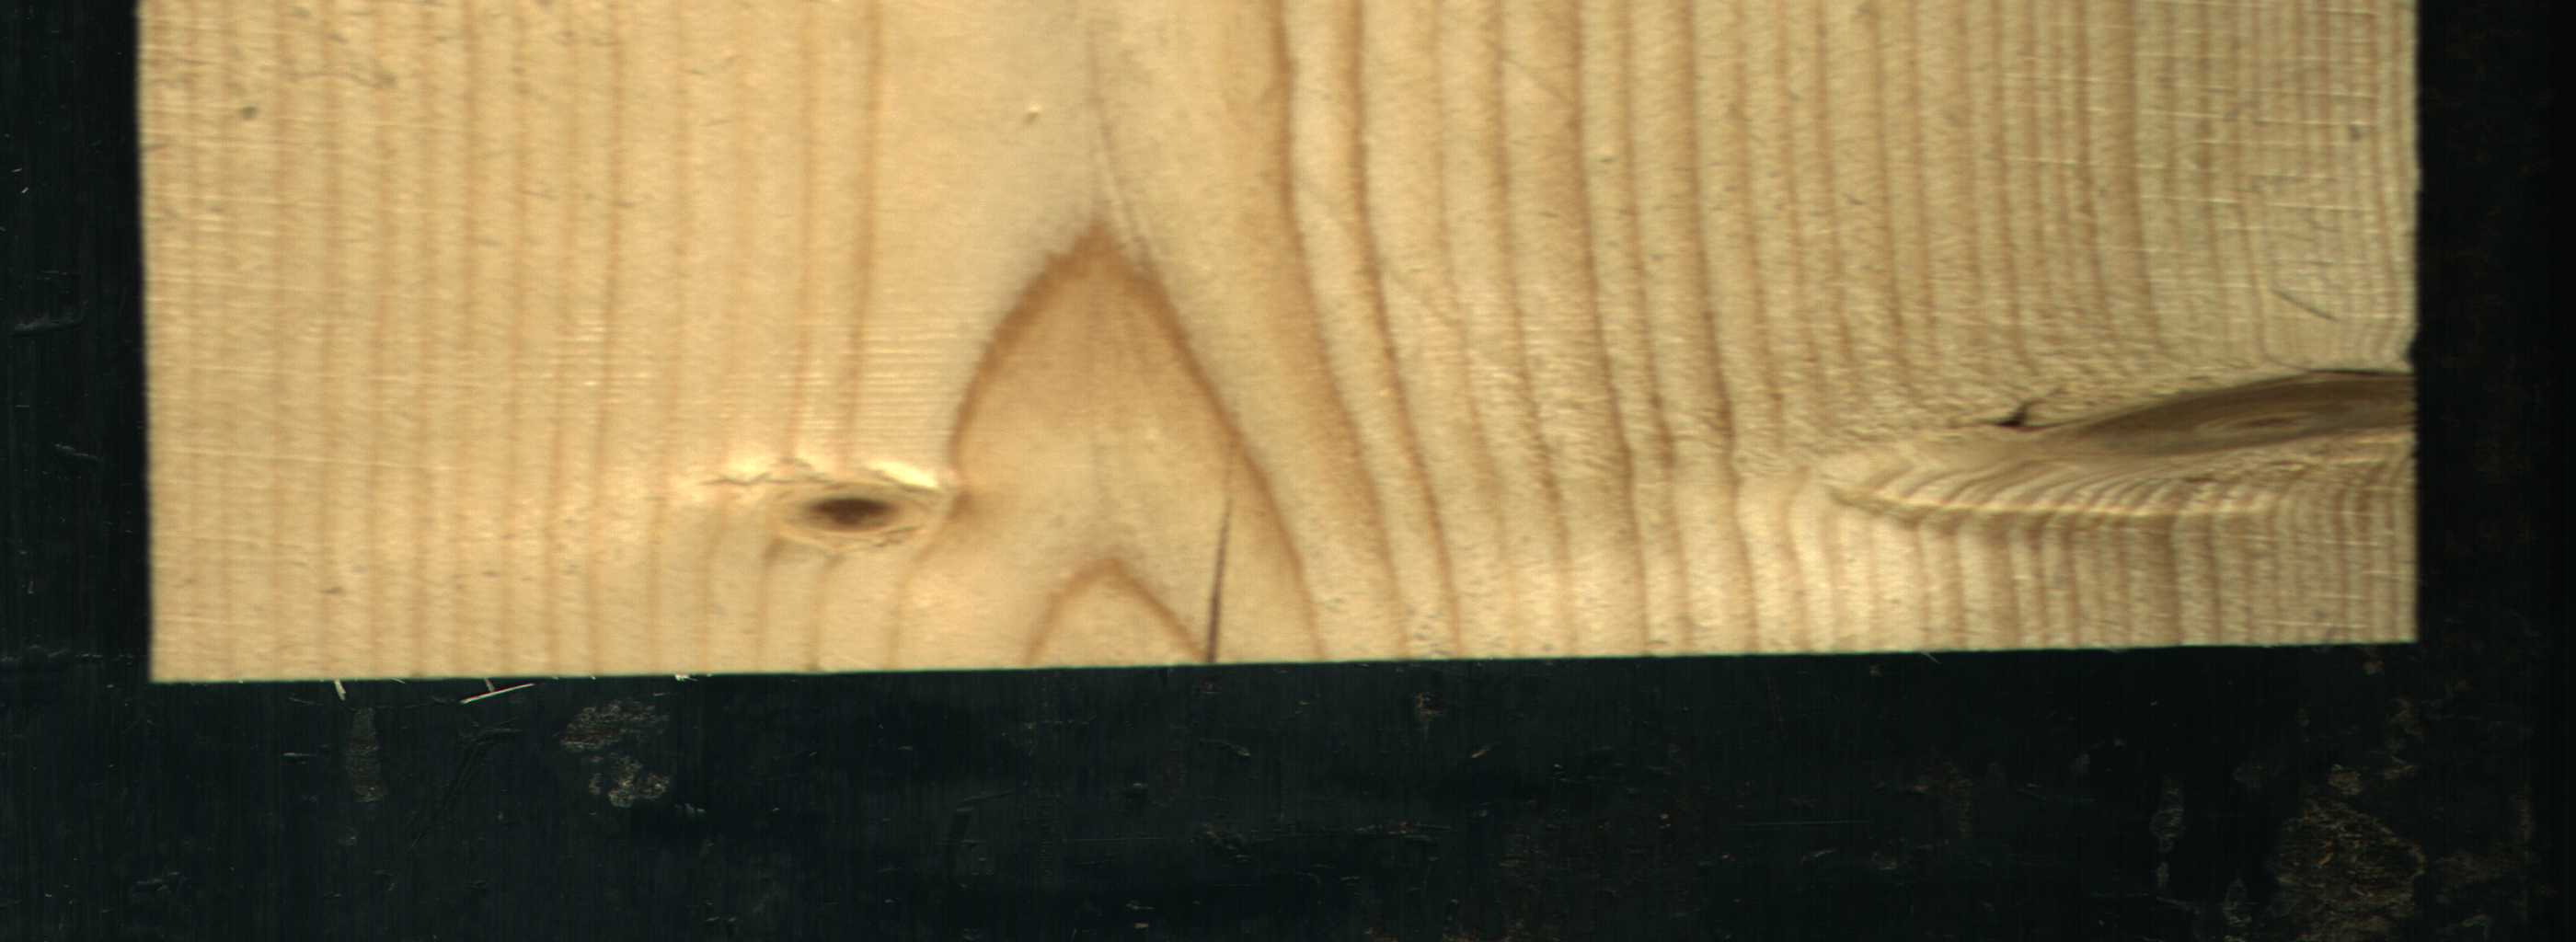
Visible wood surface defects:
Live_Knot
Live_Knot